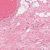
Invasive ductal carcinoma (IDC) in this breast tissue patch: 0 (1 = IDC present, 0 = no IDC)